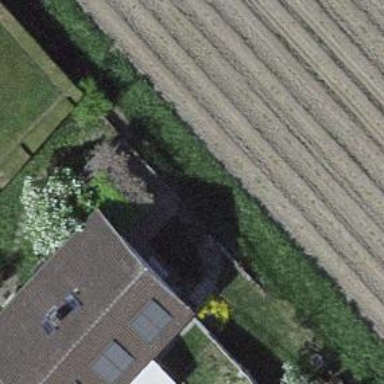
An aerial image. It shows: Simple and straightforward house.